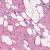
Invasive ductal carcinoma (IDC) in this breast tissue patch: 0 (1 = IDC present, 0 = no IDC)